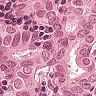
Metastatic tissue present: yes